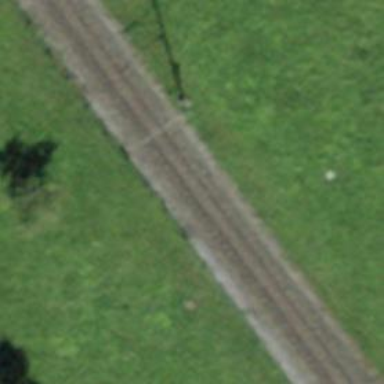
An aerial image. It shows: Narrow-gauge railway with single track. The railway is electrified with contact line.